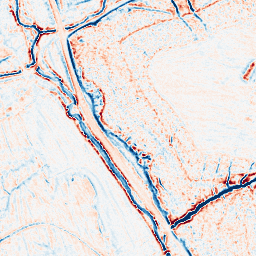
Category: edge_preserving
Decomposition family: bilateral
Decomposition parameters: d: 9
sigma_color: 100
sigma_space: 25
Upsampling method: quadratic
Upsampling parameters: scale: 2
Upsampling scale: 2